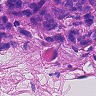
Metastatic tissue present: yes